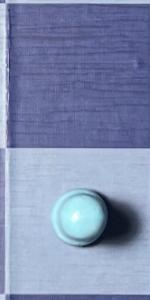
Label: Pawn_White